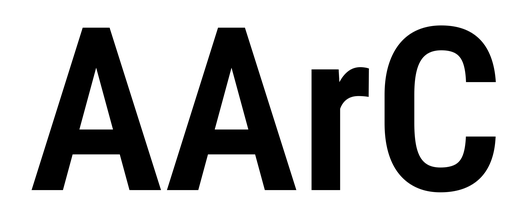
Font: Roboto_Condensed_SemiBold